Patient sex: M
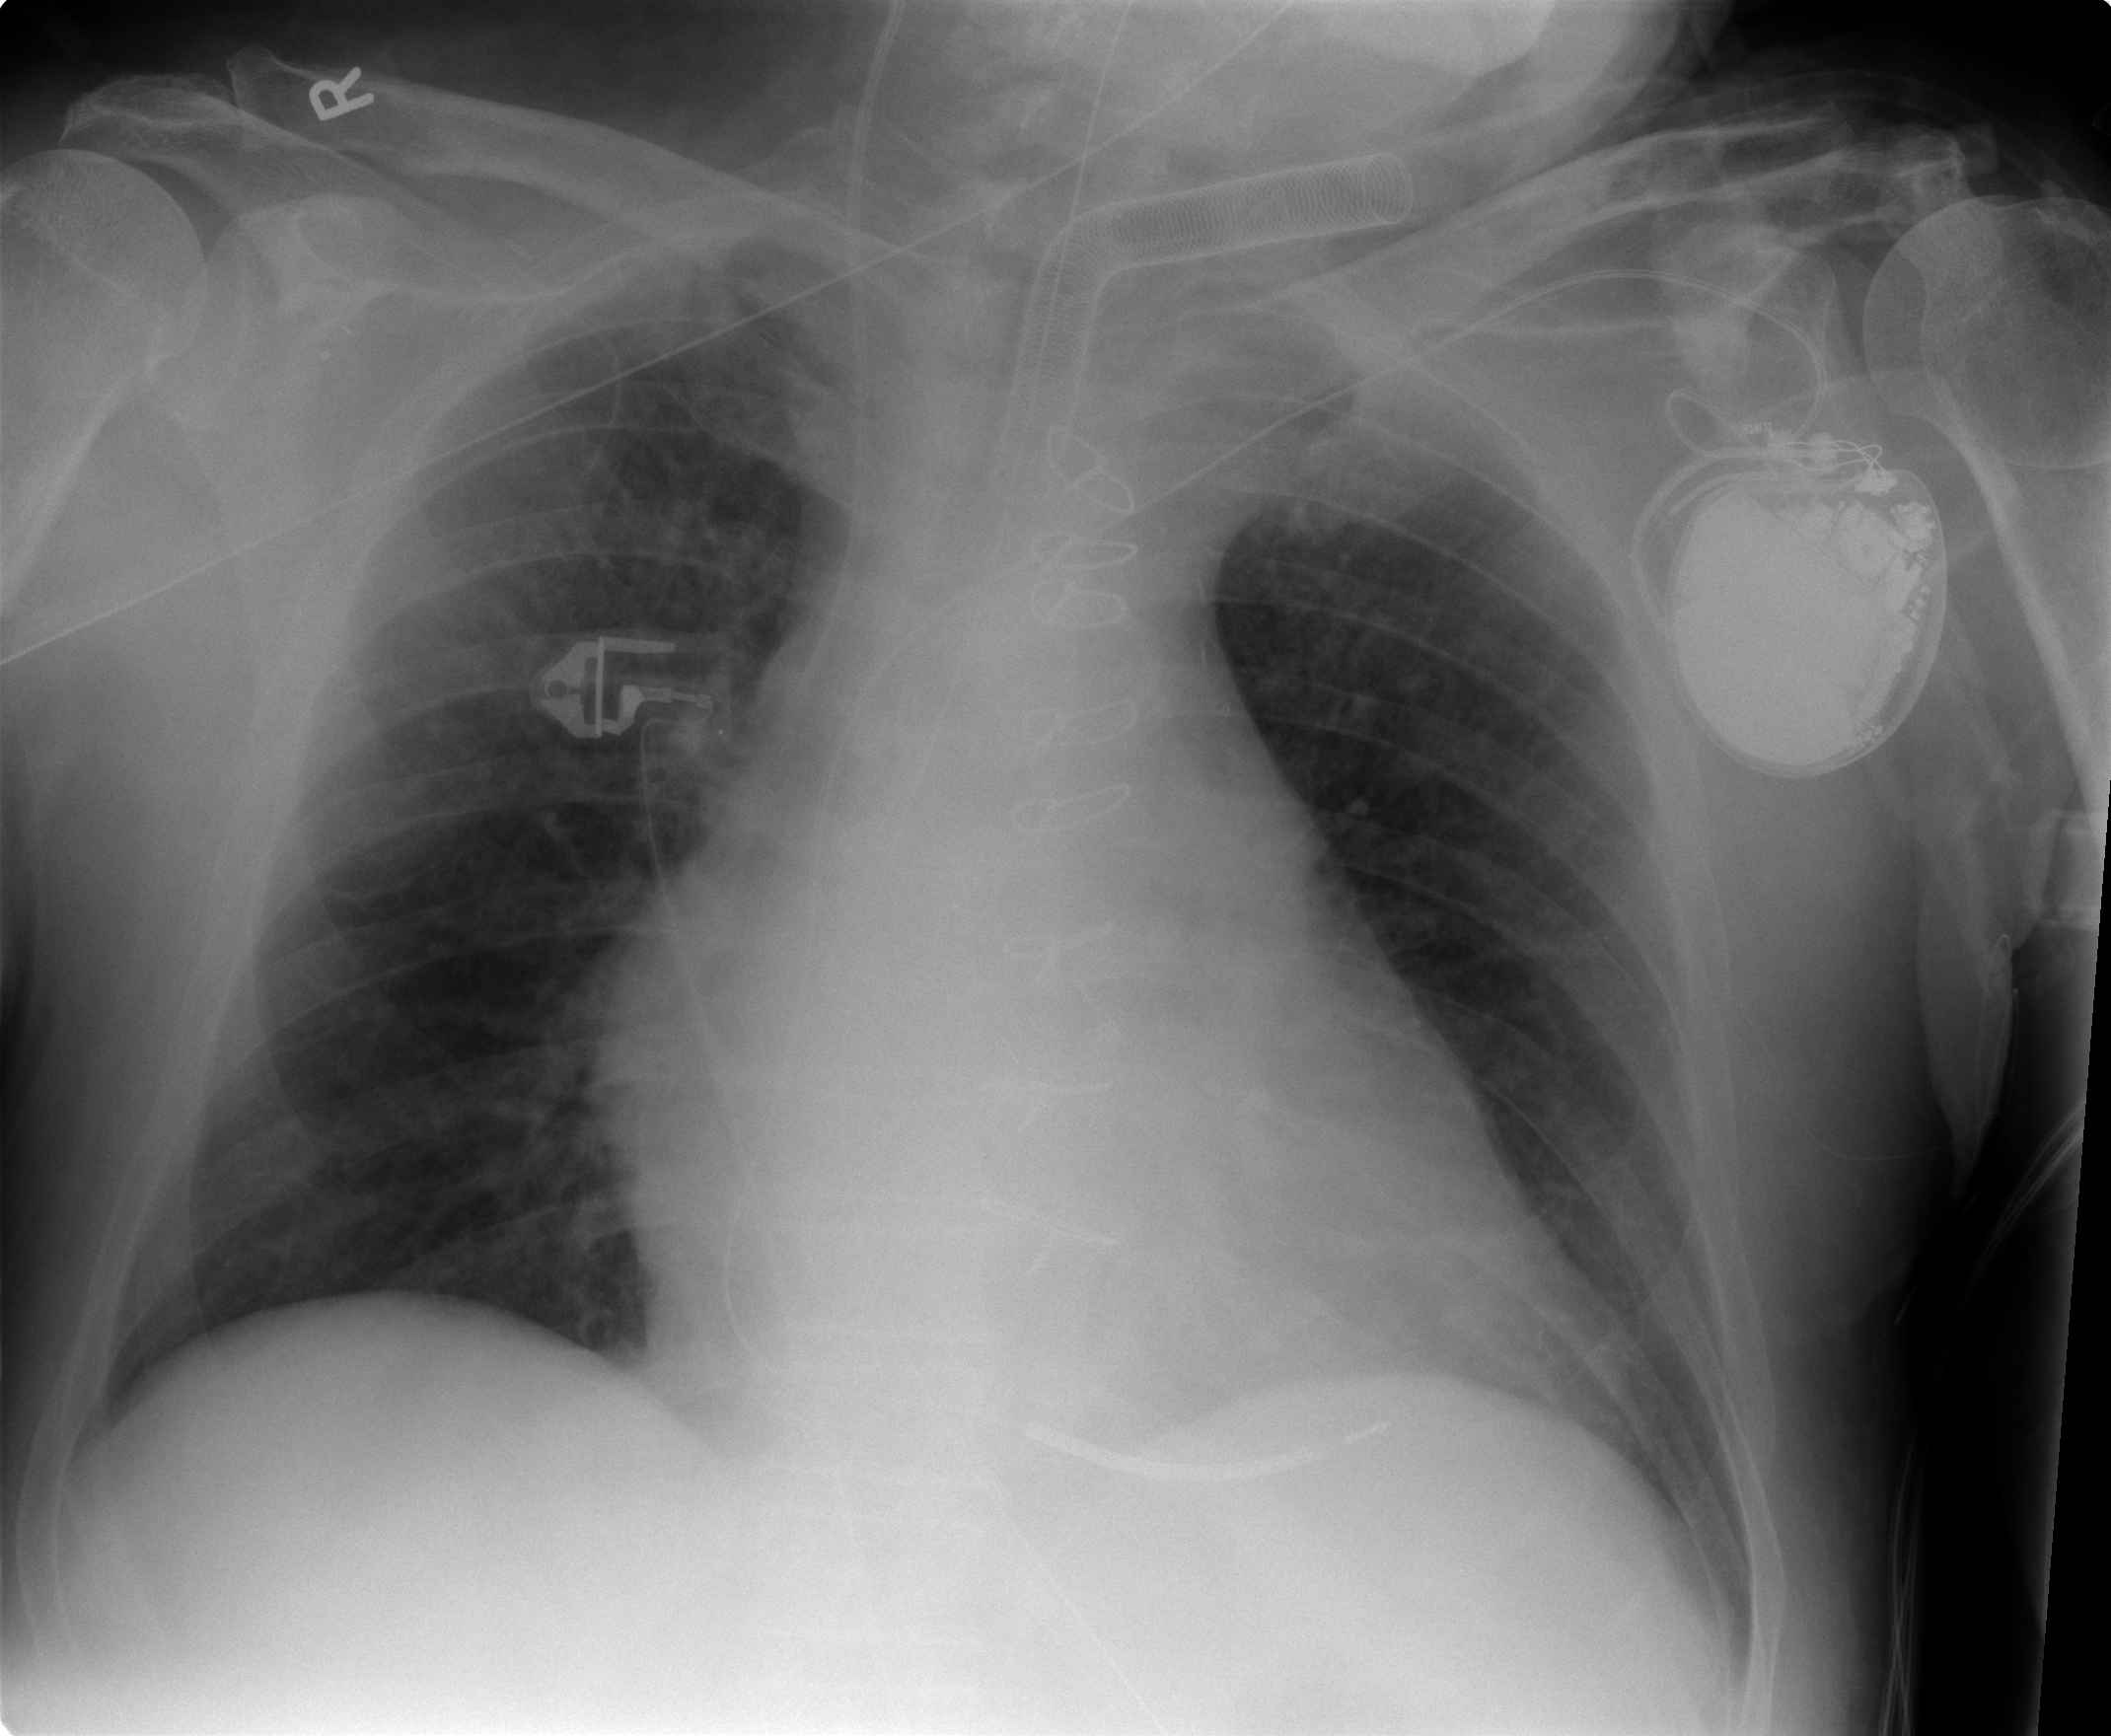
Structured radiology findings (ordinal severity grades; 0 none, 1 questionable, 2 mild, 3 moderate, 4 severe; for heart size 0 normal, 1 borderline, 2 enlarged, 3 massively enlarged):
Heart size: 2
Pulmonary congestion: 2
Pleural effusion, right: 0
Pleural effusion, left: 0
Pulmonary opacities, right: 1
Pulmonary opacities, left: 0
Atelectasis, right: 0
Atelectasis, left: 2